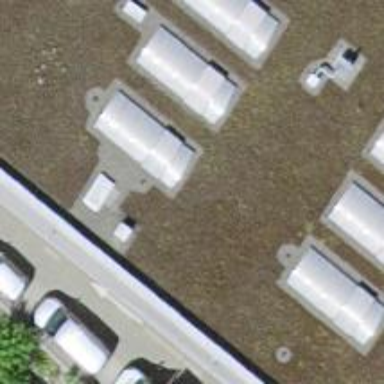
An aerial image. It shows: Solar power generator.